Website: apple-inc
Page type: customer-info-address
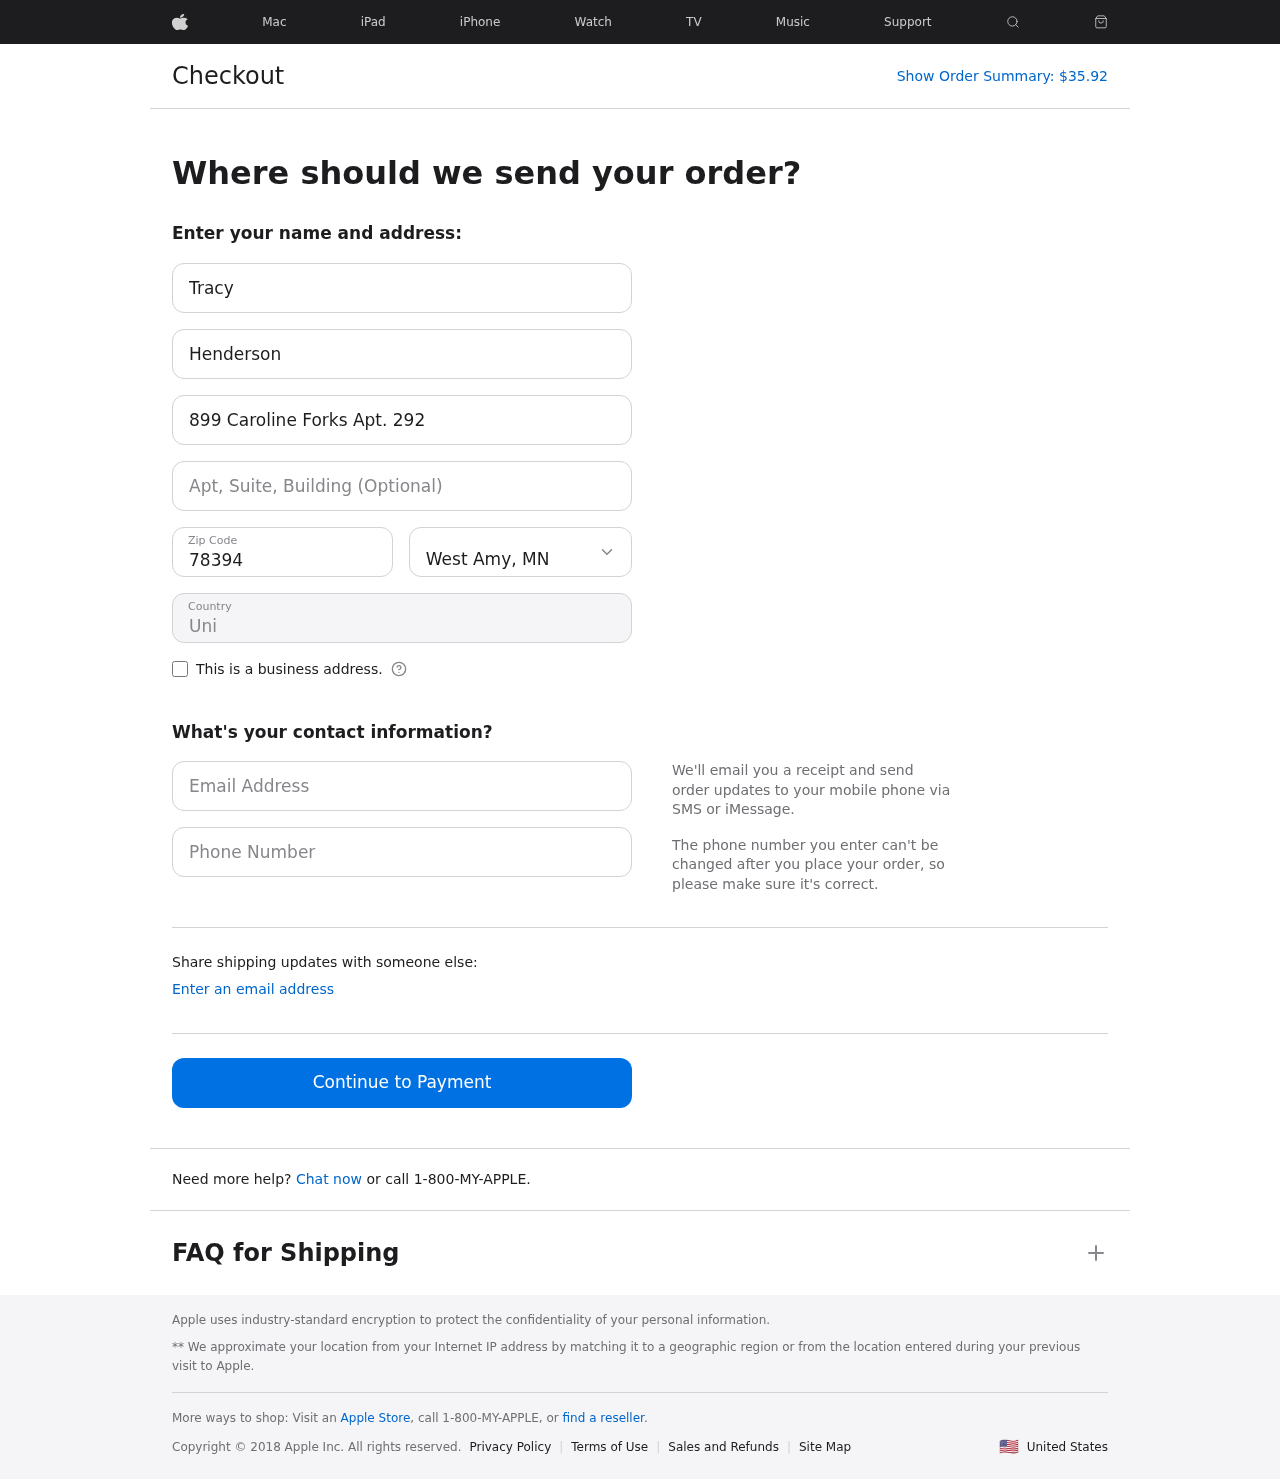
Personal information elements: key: PII_CITY_STATE
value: West Amy, MN
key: PII_COUNTRY
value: United States
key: PII_EMAIL
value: thenderson@hotmail.com
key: PII_FIRSTNAME
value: Tracy
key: PII_LASTNAME
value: Henderson
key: PII_PHONE
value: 9335477798
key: PII_POSTCODE
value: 78394
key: PII_STREET
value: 899 Caroline Forks Apt. 292
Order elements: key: ORDER_TOTAL
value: $35.92